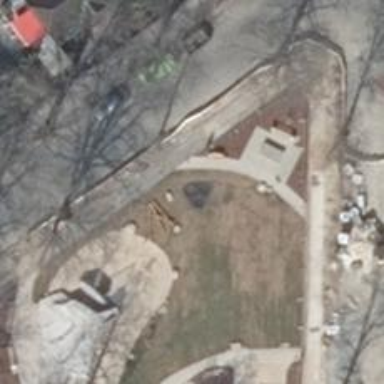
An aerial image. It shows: Playground featuring trampoline.